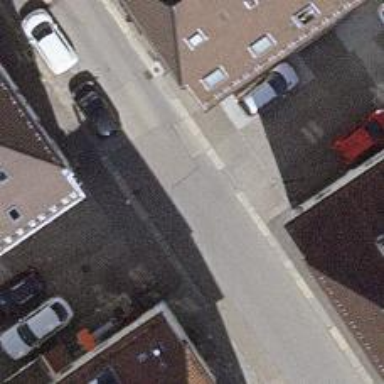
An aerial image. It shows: Asphalt living street with sidewalks on both sides.